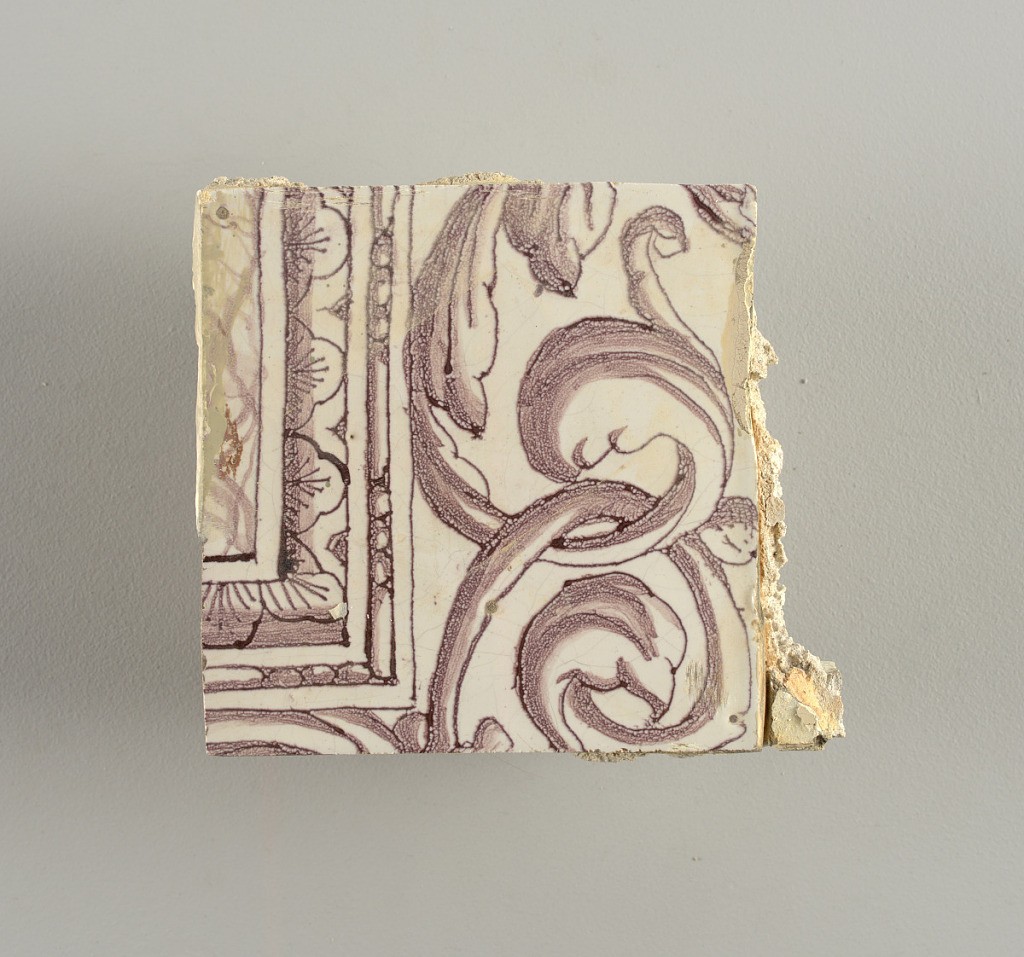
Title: Tile wall facing
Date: ca. 1725
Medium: Tin-glazed earthenware, underglaze
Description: Horizontal rectangle.  Thirty tiles wide and twenty-three tiles high with opening for fireplace eleven tiles wide and ten high.  Foliage arabesques disposed about three vertical axes from which are emphazised by urns at center and right, and at left by the figure of a standing woman carrying an infant on her arm and accompanied by two children.